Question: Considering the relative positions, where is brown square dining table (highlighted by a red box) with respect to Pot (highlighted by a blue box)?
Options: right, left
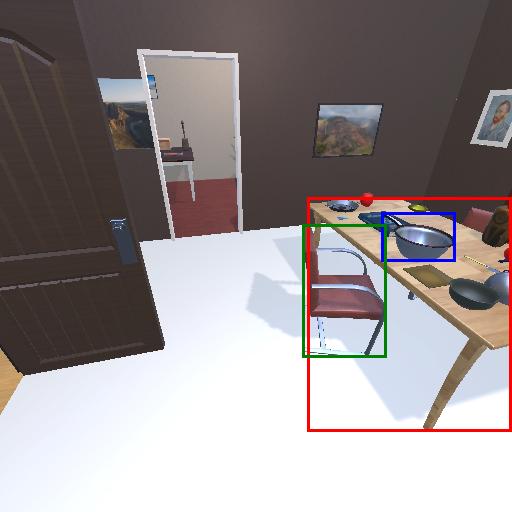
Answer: right